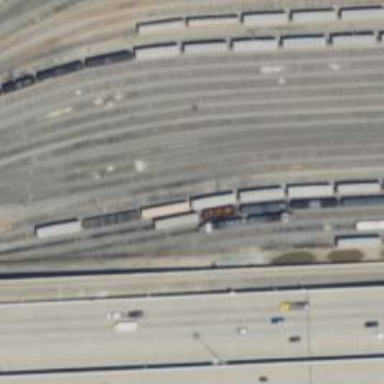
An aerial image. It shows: Railway yard used for servicing trains.